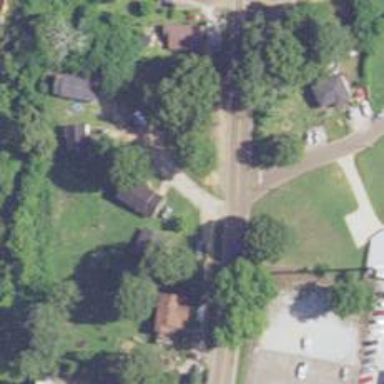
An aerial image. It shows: Driveway.